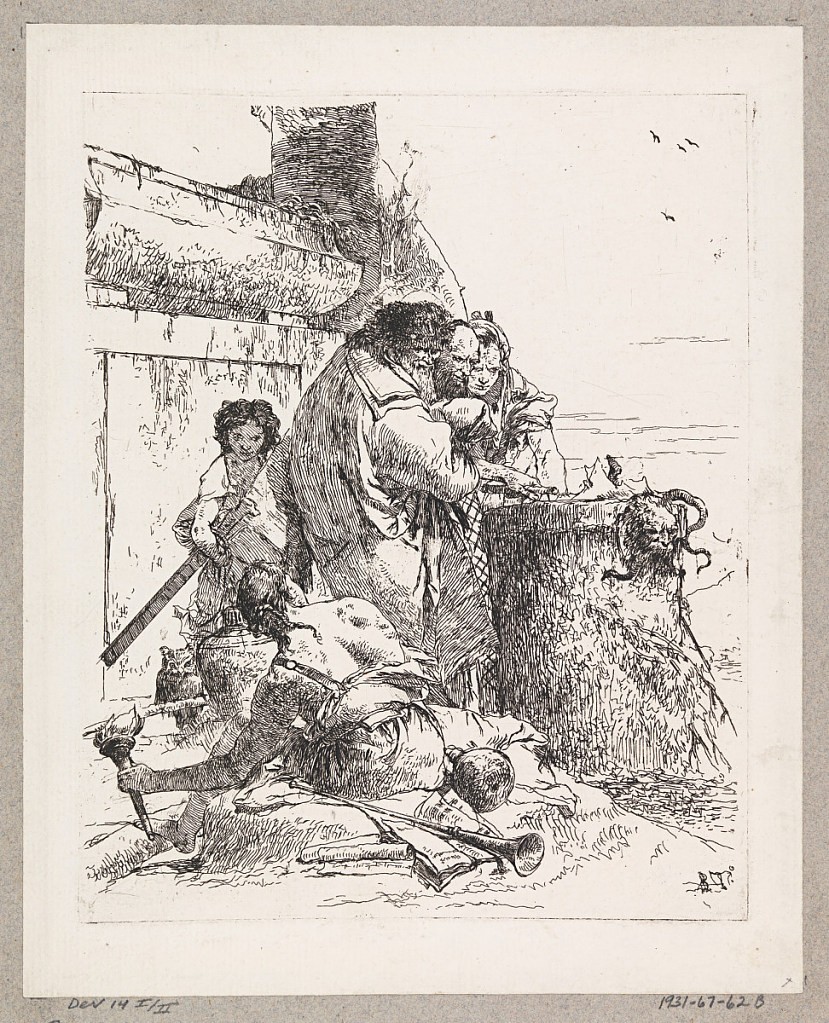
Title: Scherzi di Fantasia
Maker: Giovanni Battista Tiepolo, Italian, 1692 - 1770
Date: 1750–1760
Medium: Etching on laid paper
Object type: Print
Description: Two old men, and one younger, watch a snake burning on an altar. Behind, them, a boy holding a sword; lower left, a seated woman, holding a torch, seen from the back. First state, before the number